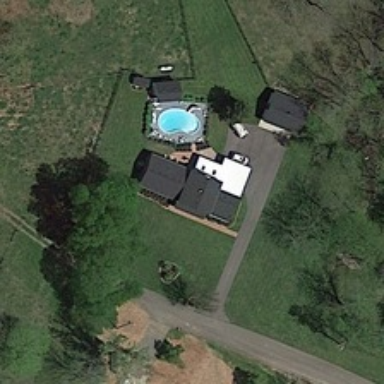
Six houses with dark gray roof in the middle .